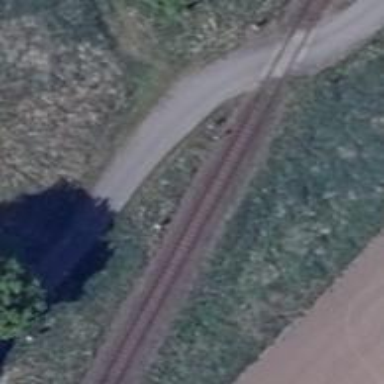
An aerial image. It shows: Railway milestone.